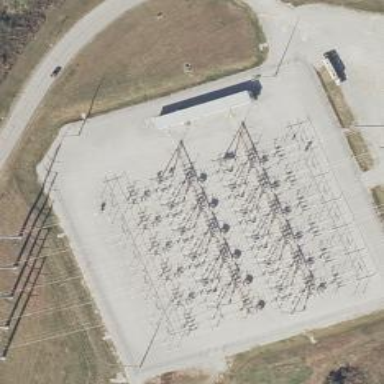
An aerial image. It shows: Switch used for power control.